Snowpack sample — Snodgrass Mountain, Crested Butte, Colorado (2/4/25, 12:06 PM MST)
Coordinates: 38.923, -106.968
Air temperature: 35 °F
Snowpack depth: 80 cm
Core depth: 50 cm
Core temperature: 30.2 °F
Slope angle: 14°, slope face: 78°
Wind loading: low
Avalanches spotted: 0
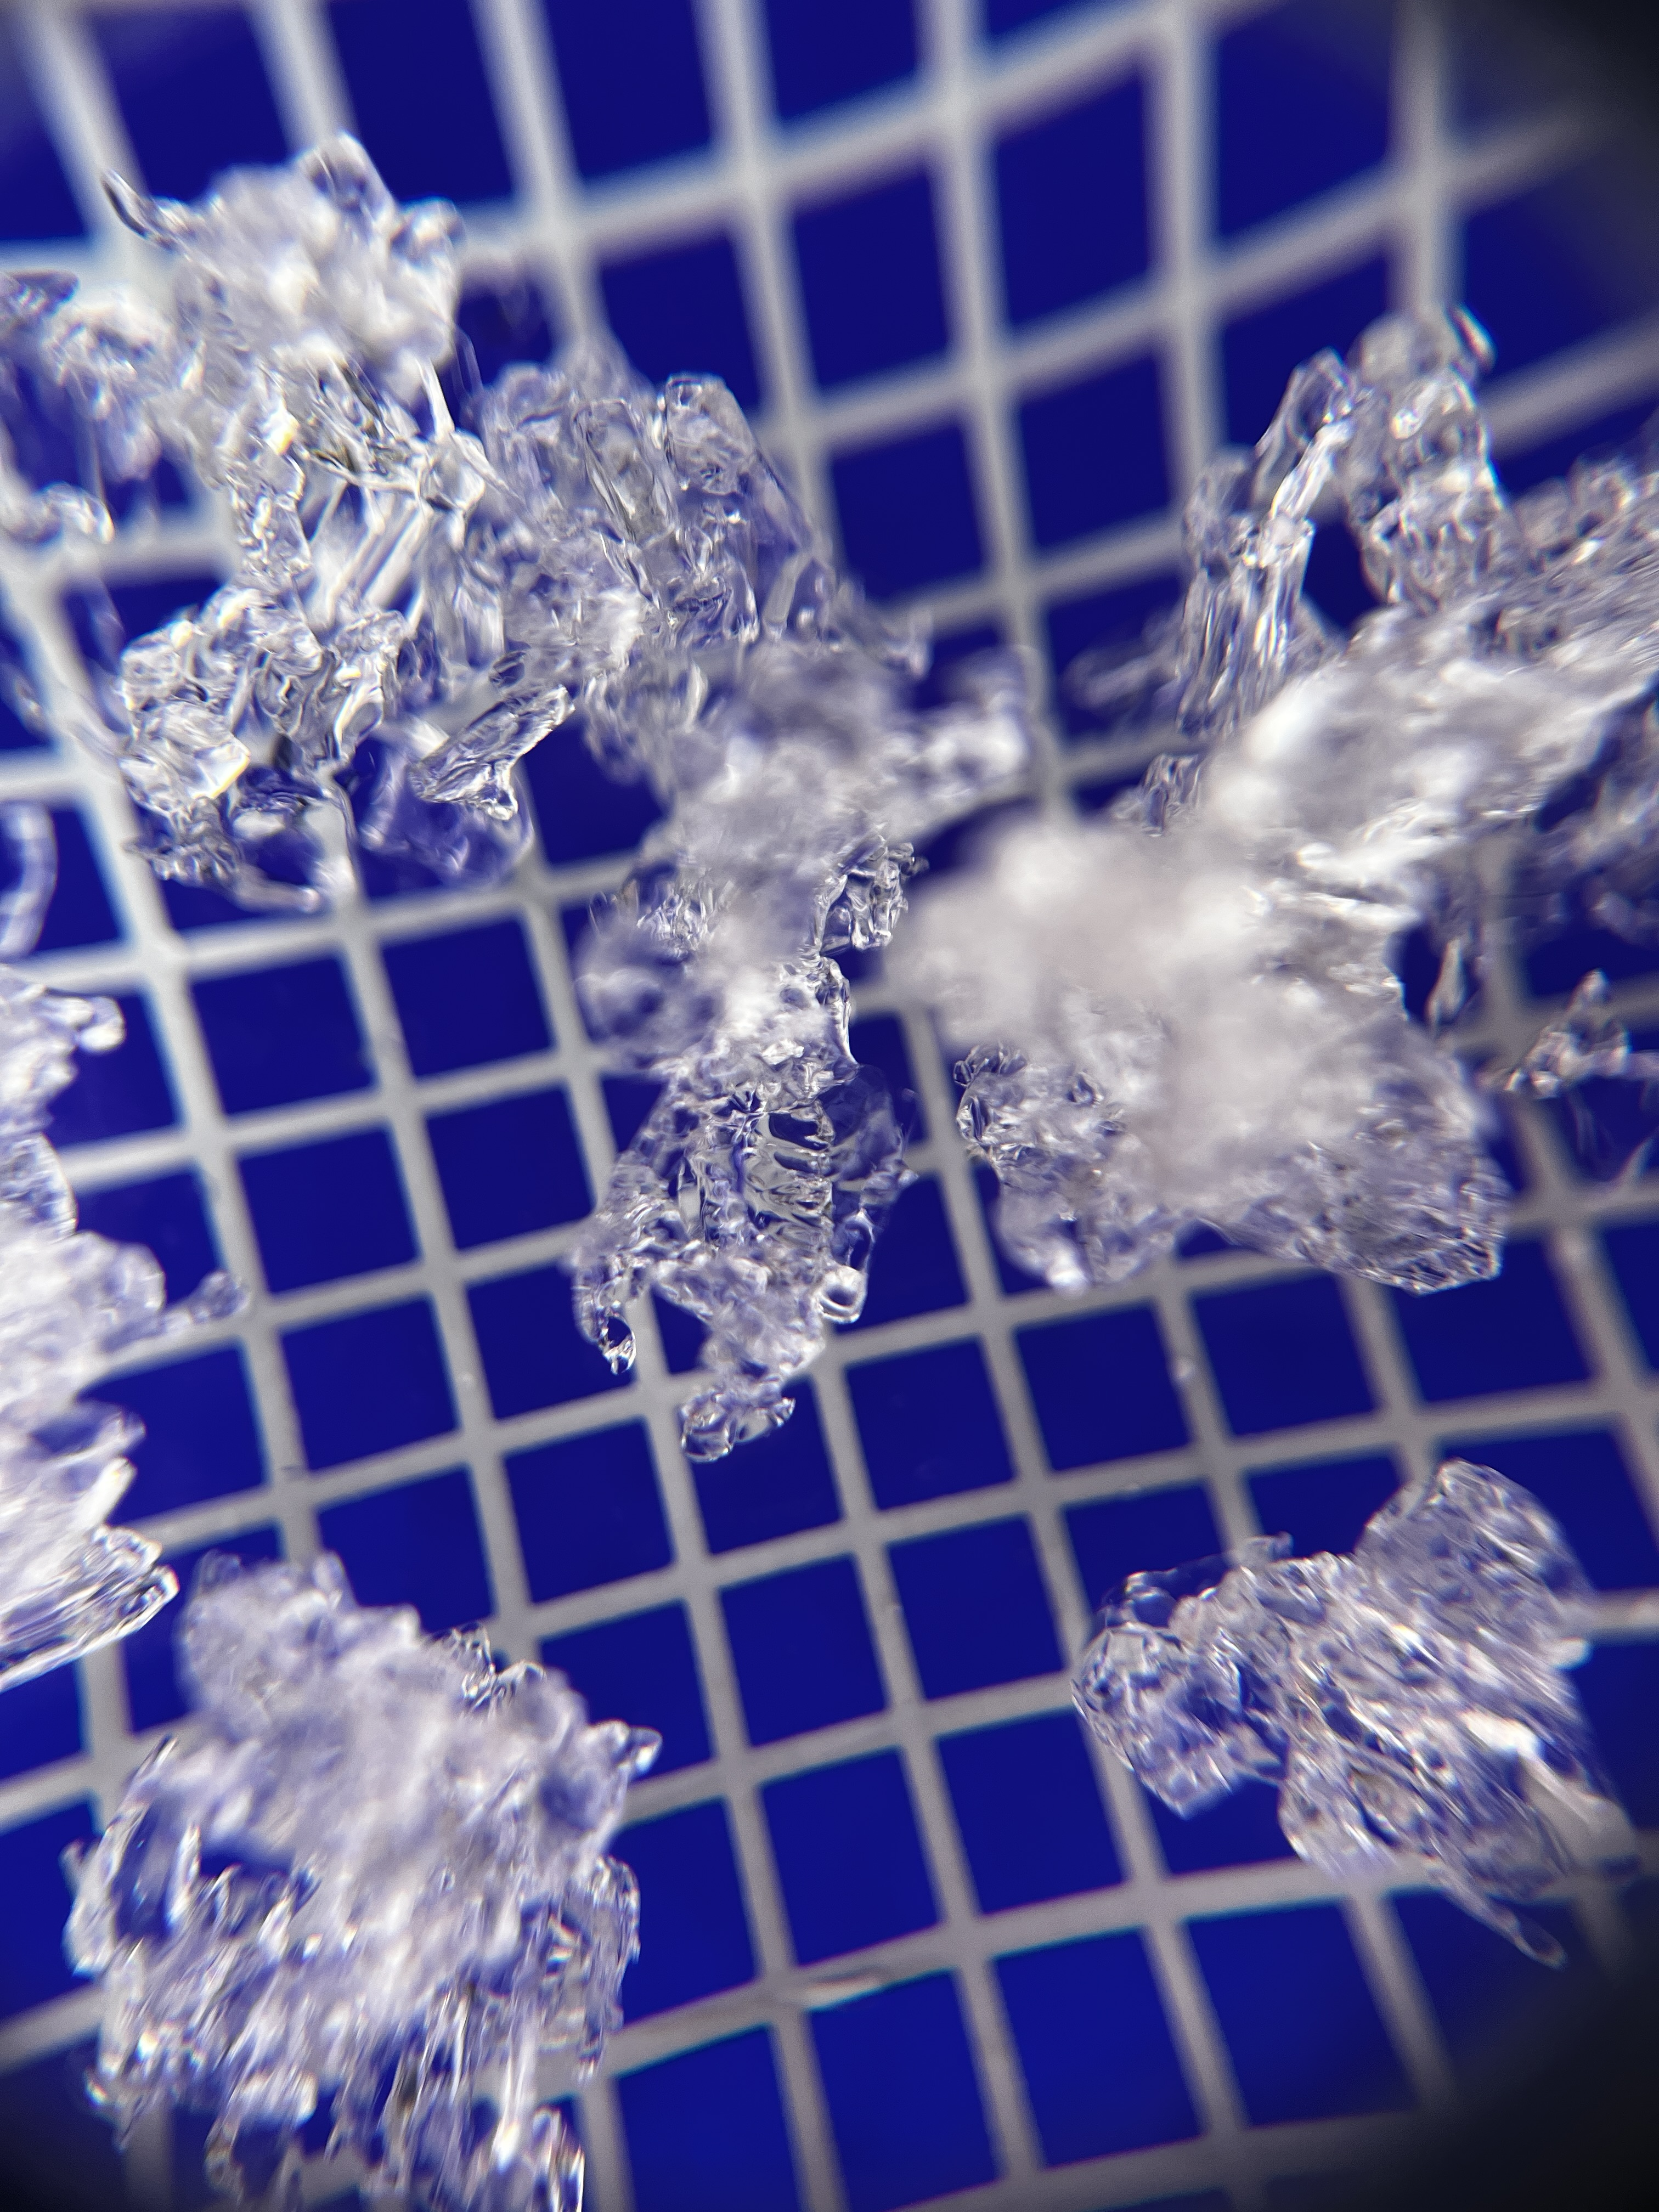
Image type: magnified_profile
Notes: No avalanches nearby, unusually warm weather for the last month reported by residents, Collected 25 yards from treeline